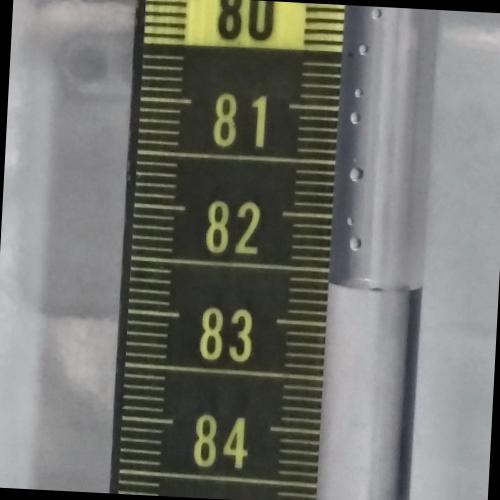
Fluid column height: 82.6 cm